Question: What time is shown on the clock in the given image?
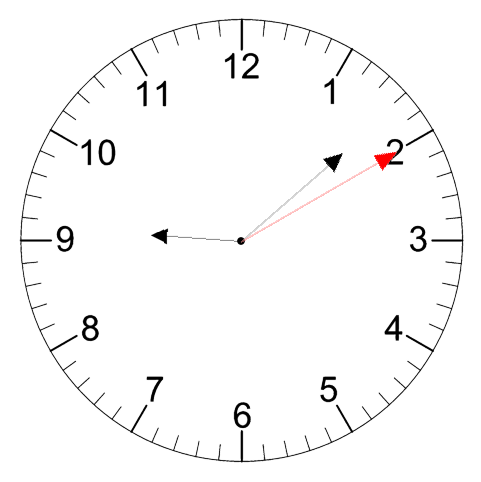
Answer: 09:08:10